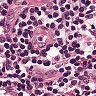
Metastatic tissue present: no